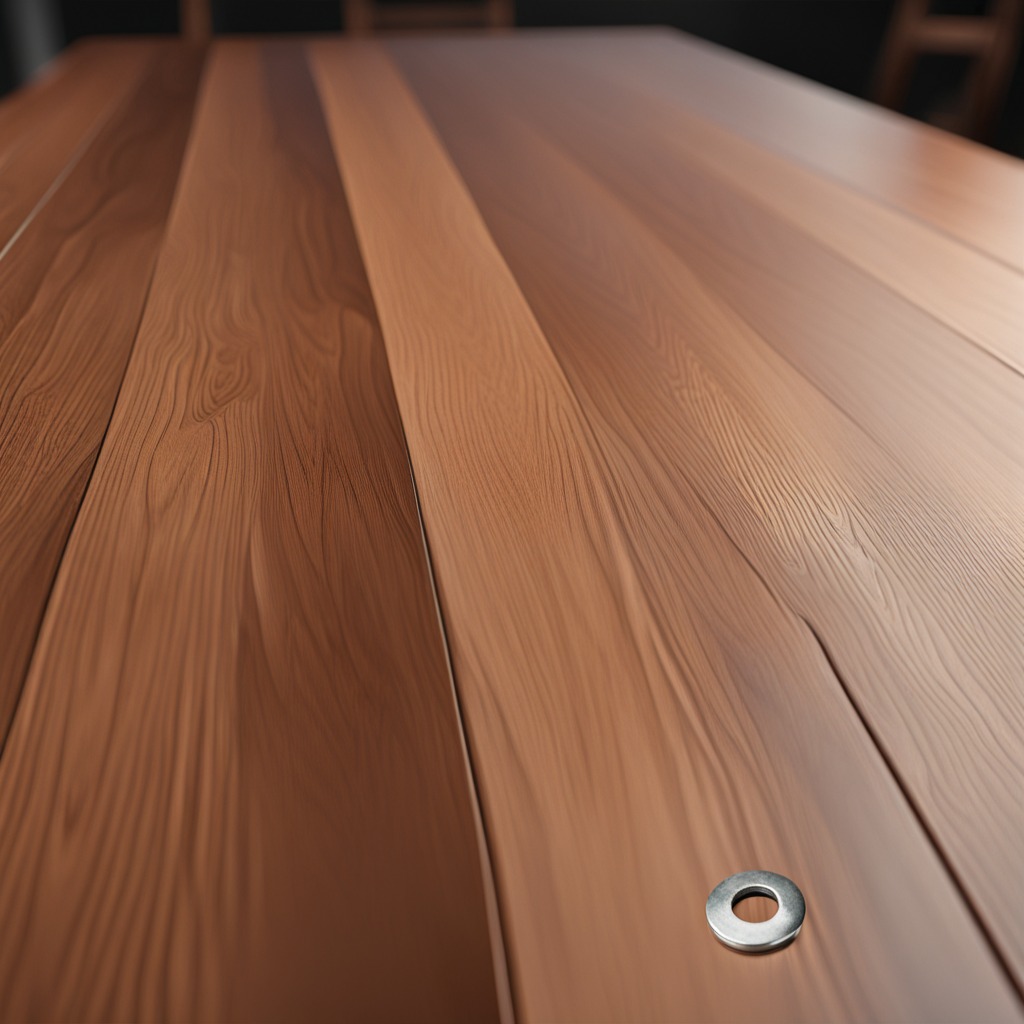
A flat metal washer is lying on the wooden table in a carpentry studio.